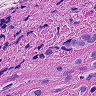
Metastatic tissue present: yes